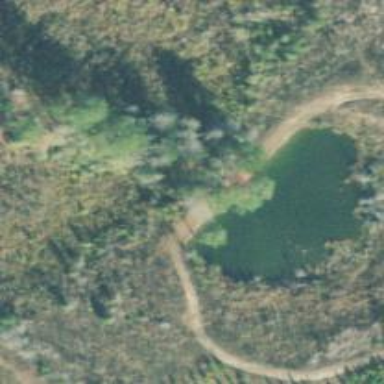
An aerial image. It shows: Peaceful pond surrounded by nature.